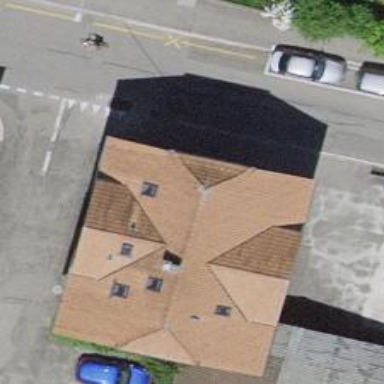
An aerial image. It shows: Cafe.